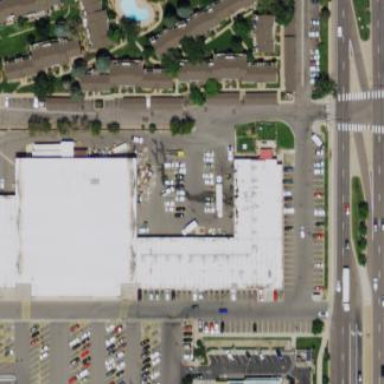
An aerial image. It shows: Retail building.